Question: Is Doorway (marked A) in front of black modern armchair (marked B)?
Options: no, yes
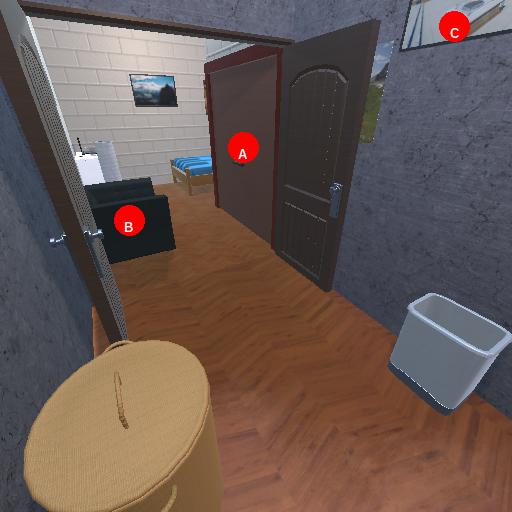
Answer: no